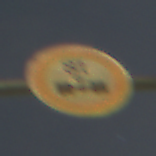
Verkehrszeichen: TatsaechlicheAchslast
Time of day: Night
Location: Outdoor (Urban)
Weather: PartlyCloudy
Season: NotSpecified
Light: Artificial